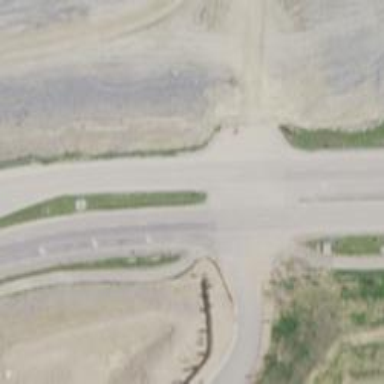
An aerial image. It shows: Unclassified road with asphalt surface.